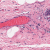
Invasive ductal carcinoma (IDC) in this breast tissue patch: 0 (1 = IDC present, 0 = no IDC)